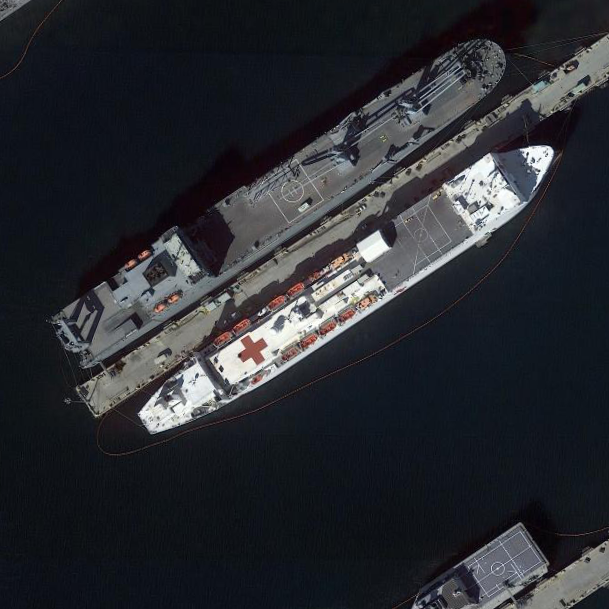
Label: Medical_ship